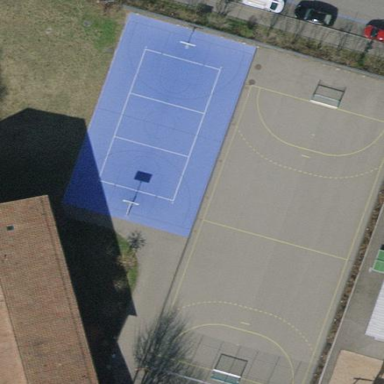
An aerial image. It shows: Pitch designated for team handball.